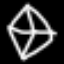
Label: diamond